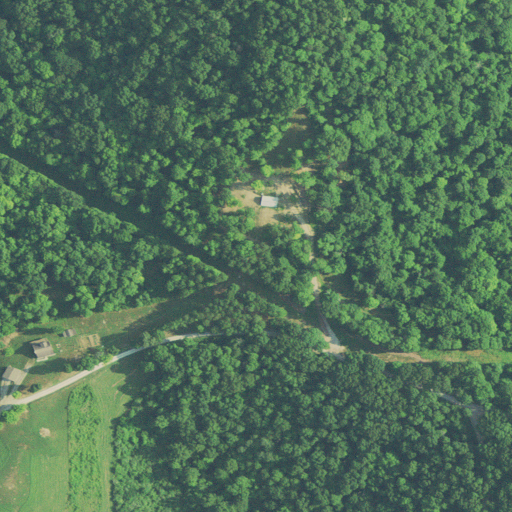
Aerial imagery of ridge(s) in West Virginia named Courtney Ridge containing deciduous forest, open development, and shrub